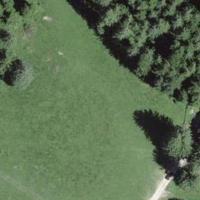
EUNIS habitat code: 43
Species observed at this site:
Plantago major